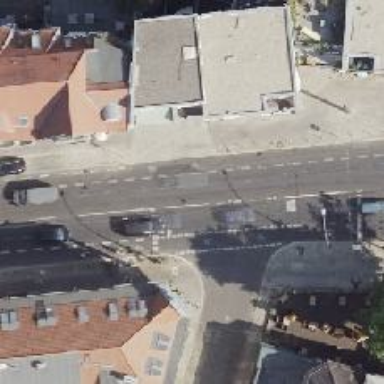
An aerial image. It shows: Tram crossing on the railway.